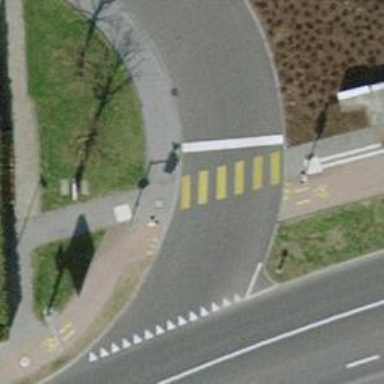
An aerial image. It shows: Road with traffic signals.